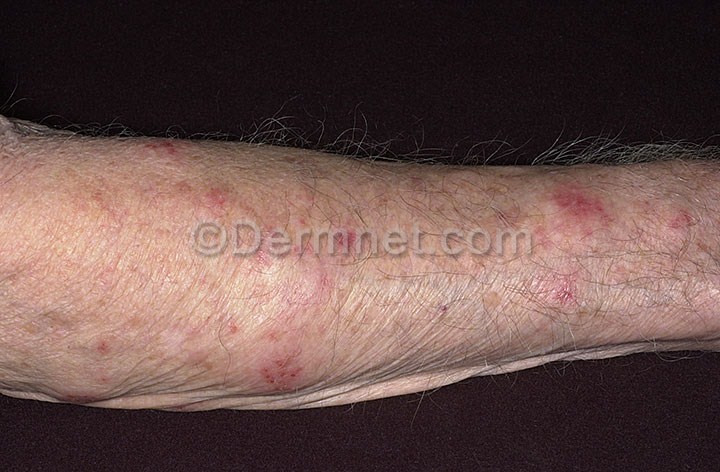
Disease: Eczema Photos